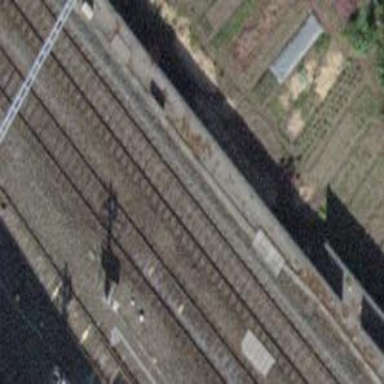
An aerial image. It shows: Railway signal.